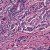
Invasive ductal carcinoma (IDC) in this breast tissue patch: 1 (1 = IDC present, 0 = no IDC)